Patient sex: M
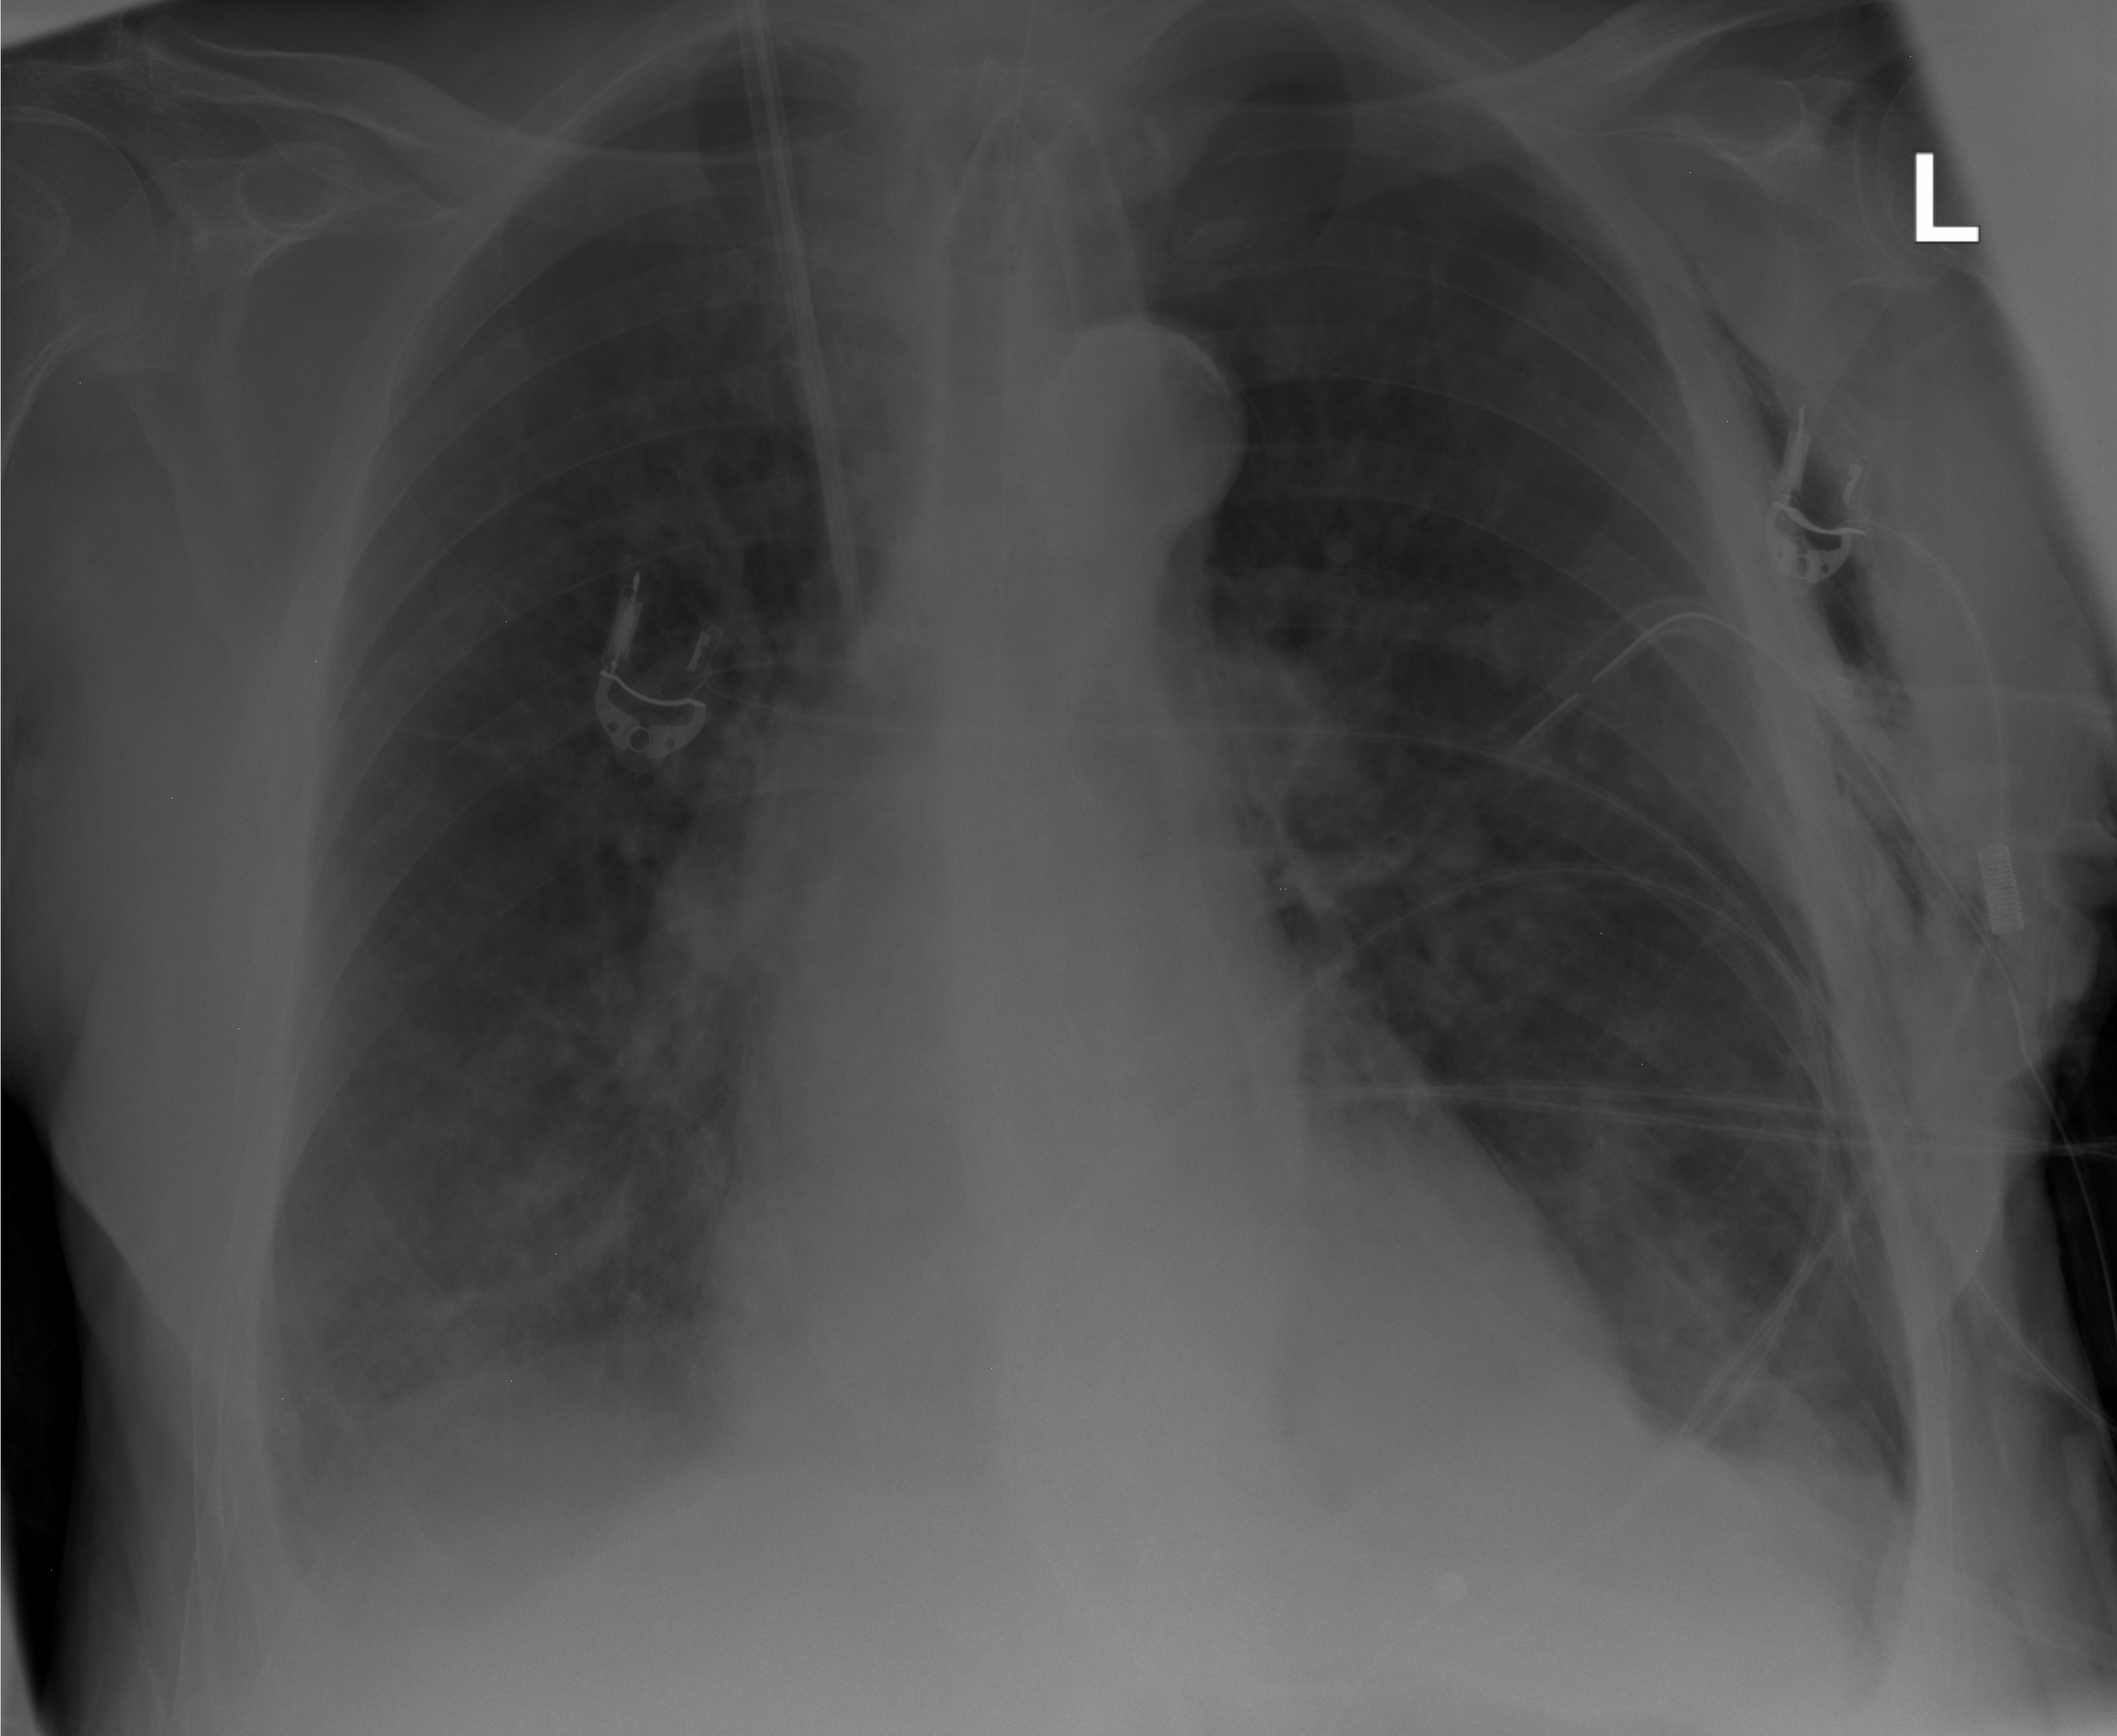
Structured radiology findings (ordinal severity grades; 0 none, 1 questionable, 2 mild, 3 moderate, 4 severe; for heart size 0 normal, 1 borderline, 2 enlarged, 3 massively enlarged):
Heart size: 0
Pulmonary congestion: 0
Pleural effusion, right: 2
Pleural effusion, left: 0
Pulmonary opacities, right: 2
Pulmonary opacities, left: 2
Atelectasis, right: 2
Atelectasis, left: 0